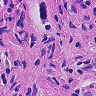
Metastatic tissue present: yes